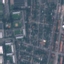
Land use / land cover class: Residential